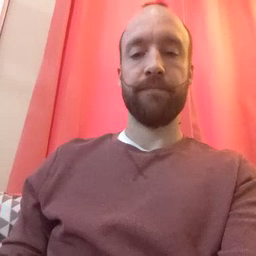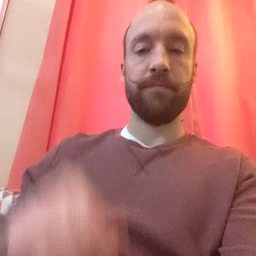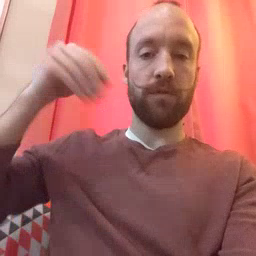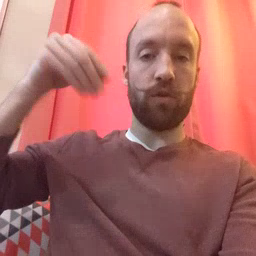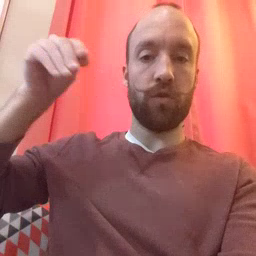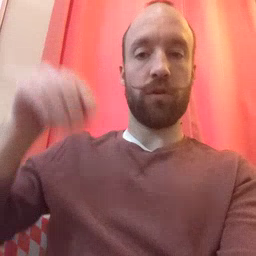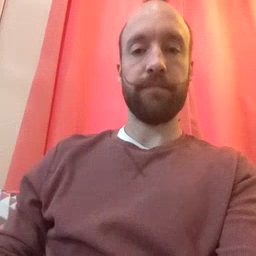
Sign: store